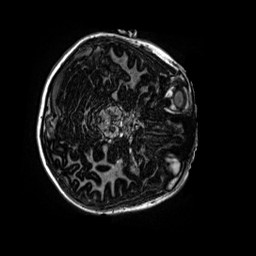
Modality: MP2RAGE
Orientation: axial
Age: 12
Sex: female
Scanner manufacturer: siemens
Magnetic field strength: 3 T
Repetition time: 4 s
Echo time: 0.00299 s